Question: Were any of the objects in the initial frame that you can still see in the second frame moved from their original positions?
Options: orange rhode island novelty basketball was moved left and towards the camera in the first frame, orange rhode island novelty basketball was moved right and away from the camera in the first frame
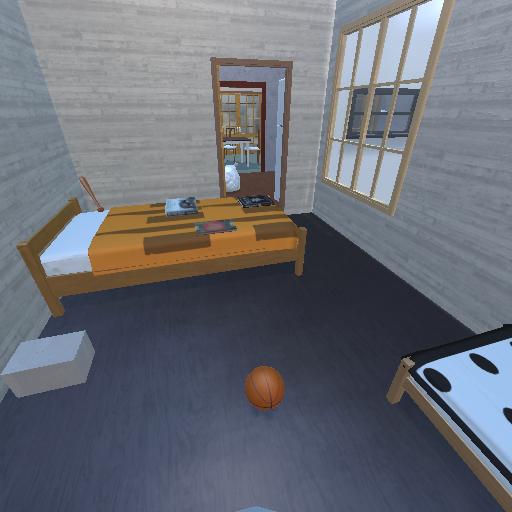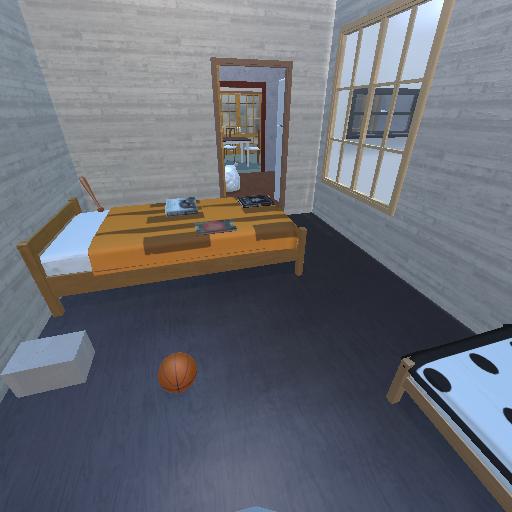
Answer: orange rhode island novelty basketball was moved left and towards the camera in the first frame